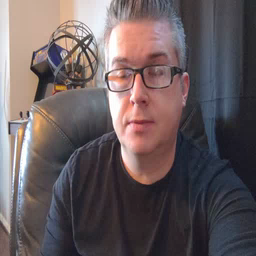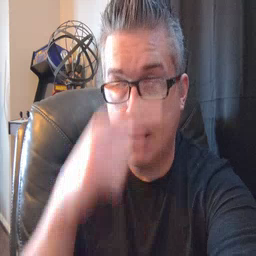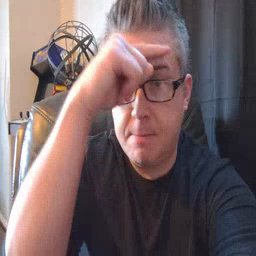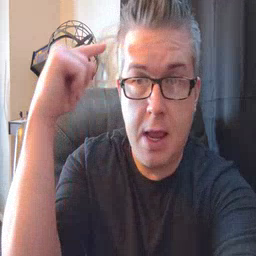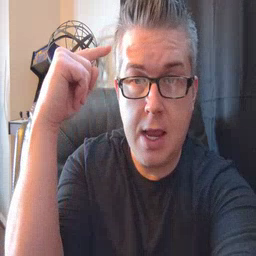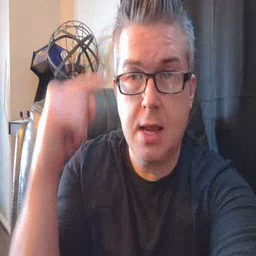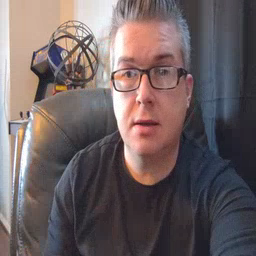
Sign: black